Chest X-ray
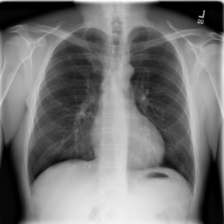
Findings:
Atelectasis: negative
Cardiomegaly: negative
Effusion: negative
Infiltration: negative
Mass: negative
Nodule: negative
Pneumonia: negative
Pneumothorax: negative
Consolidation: negative
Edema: negative
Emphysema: negative
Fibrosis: negative
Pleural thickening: negative
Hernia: negative